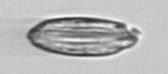
Label: Katodinium_or_Torodinium